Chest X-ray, PA view. Patient: 12 years old, sex M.
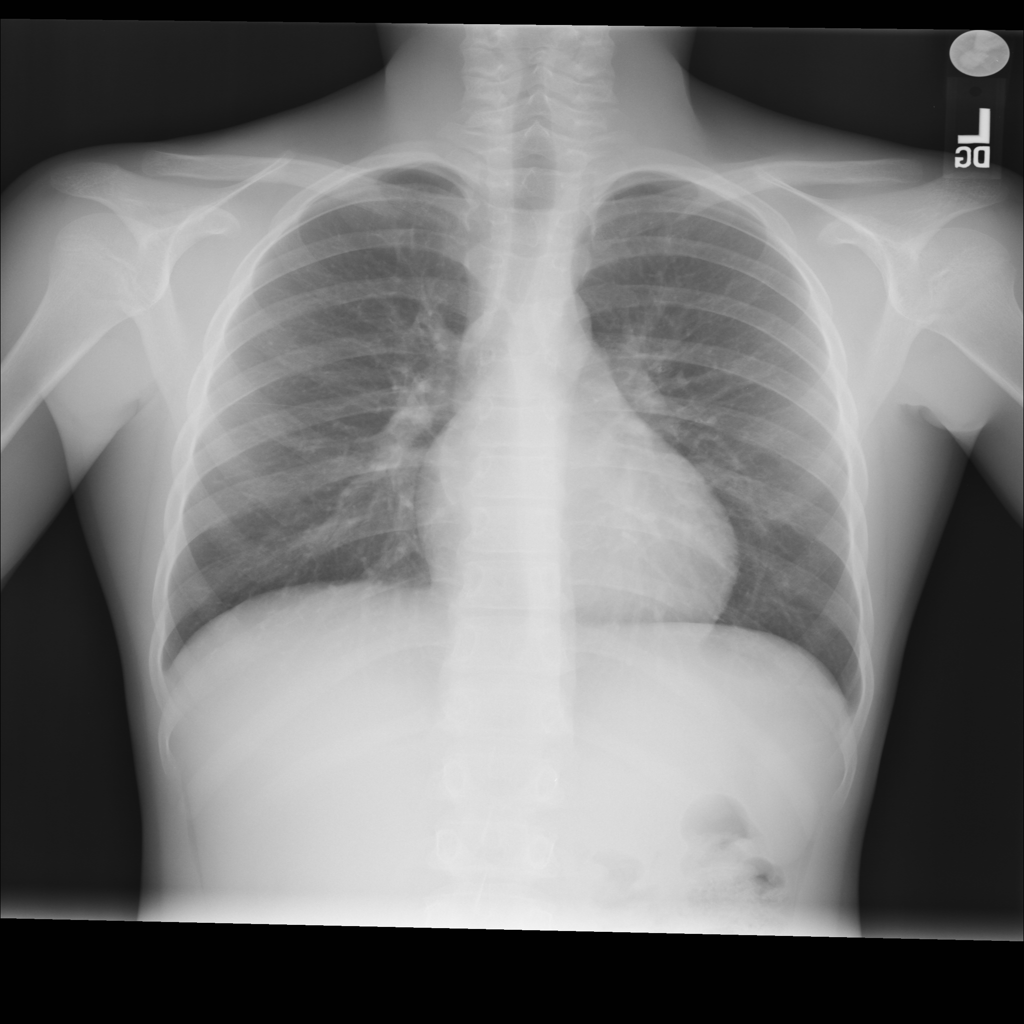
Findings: No Finding